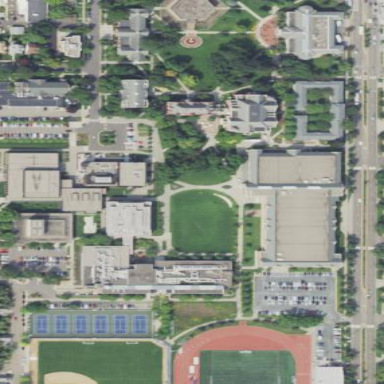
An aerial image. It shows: College or university.